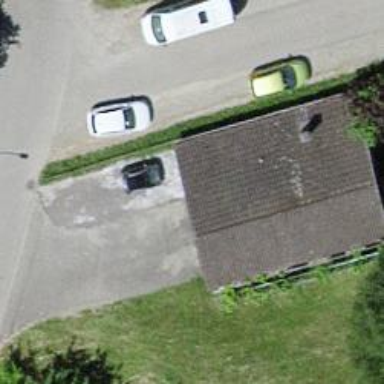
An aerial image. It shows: Garage.